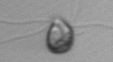
Label: flagellate_morphotype1